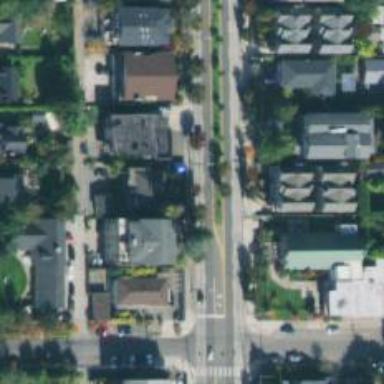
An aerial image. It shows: Secondary road with separate sidewalks.